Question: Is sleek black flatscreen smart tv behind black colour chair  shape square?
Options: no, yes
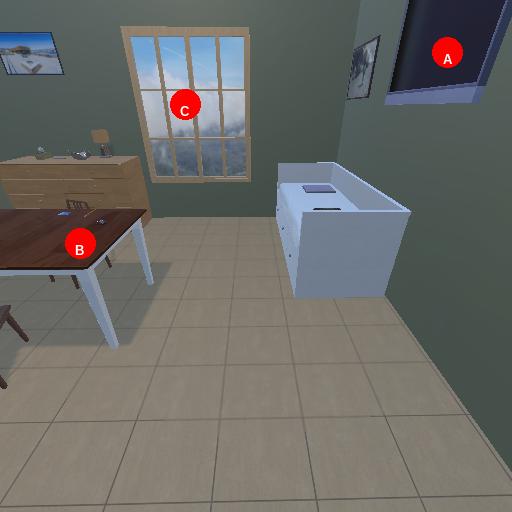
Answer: no